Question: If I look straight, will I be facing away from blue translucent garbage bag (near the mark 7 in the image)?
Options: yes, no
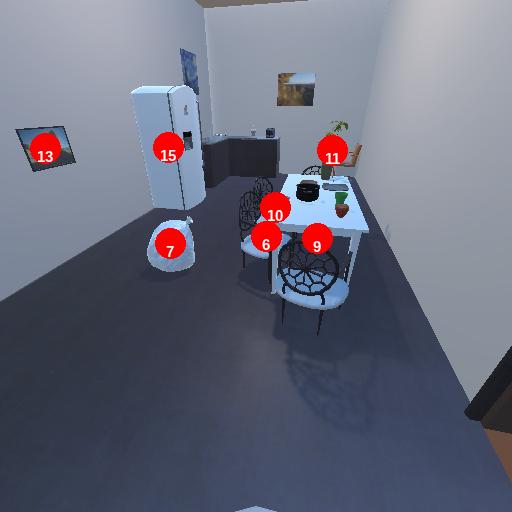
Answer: yes